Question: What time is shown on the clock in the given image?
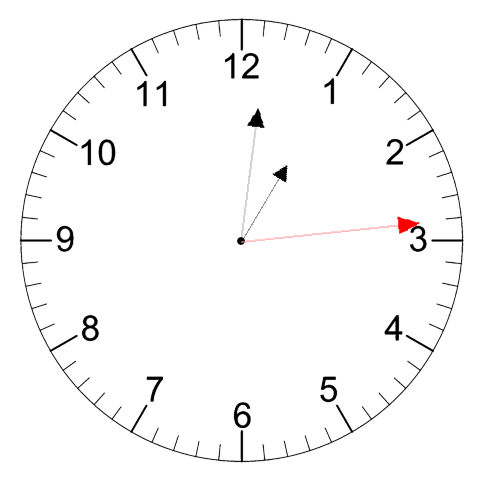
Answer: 01:01:14